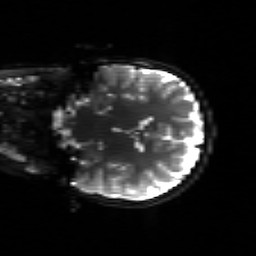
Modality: sbref
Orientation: coronal
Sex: female
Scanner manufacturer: siemens
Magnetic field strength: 3 T
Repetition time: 5 s
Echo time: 0.071 s